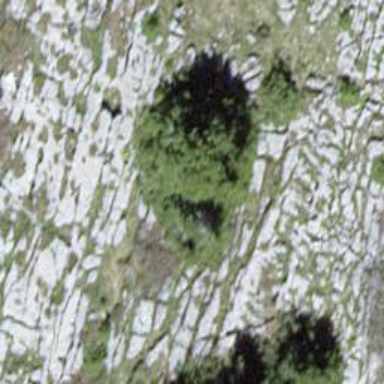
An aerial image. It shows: Needle-leaved tree in natural setting.